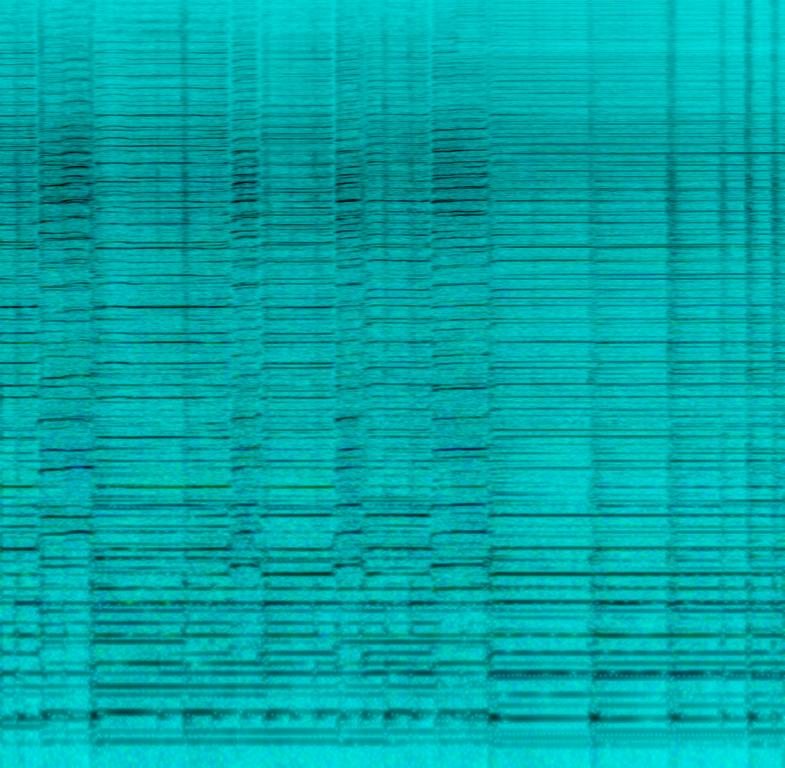
This song contains someone strumming chords on an acoustic guitar while playing a harmonica. This song may be playing at a local bar.